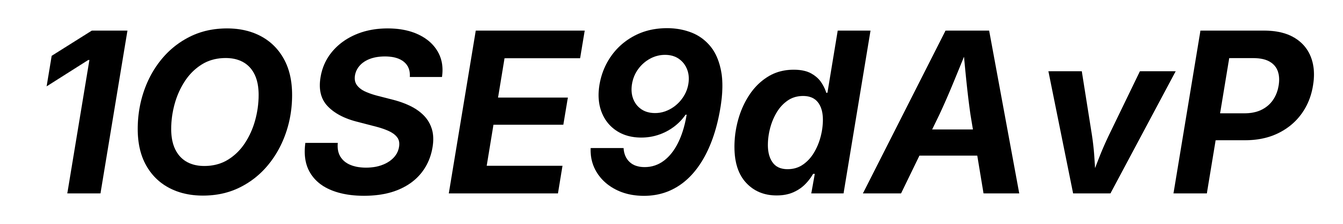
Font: Inter-Italic_Bold_Italic